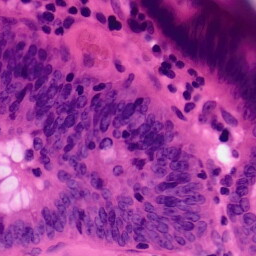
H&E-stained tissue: Colon